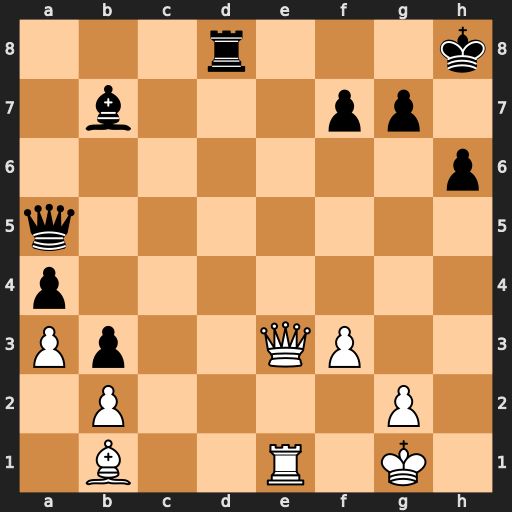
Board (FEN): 3r3k/1b3pp1/7p/q7/p7/Pp2QP2/1P4P1/1B2R1K1
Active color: w
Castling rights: -
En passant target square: -
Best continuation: Qe8+ Rxe8 Rxe8#